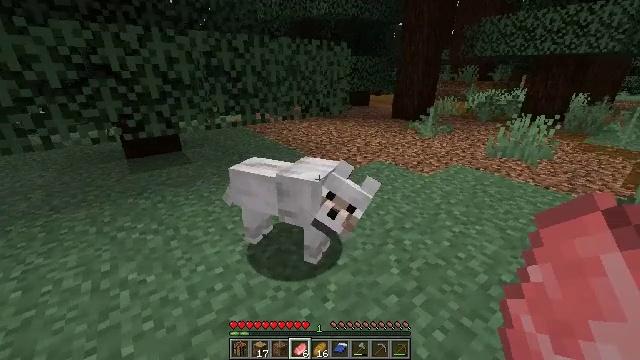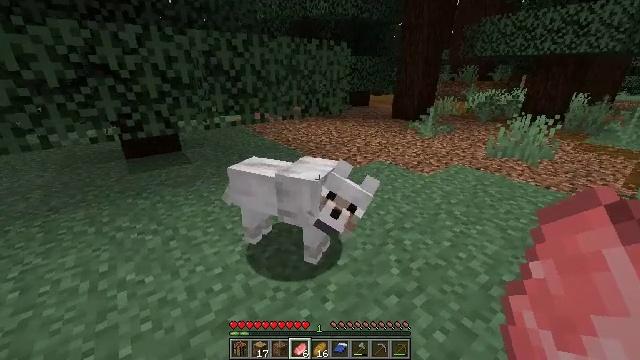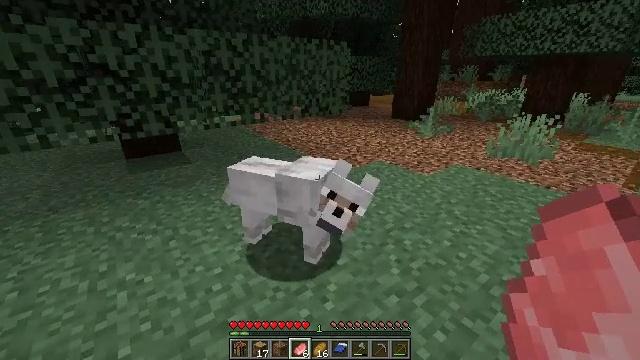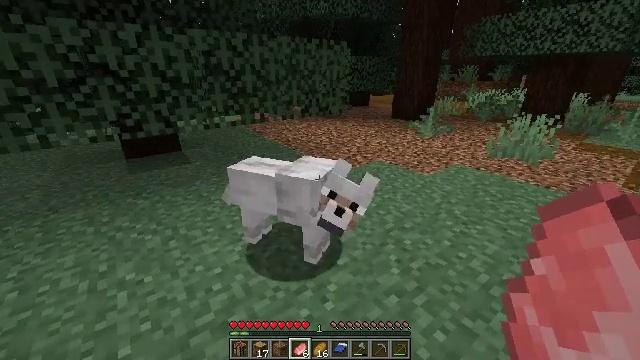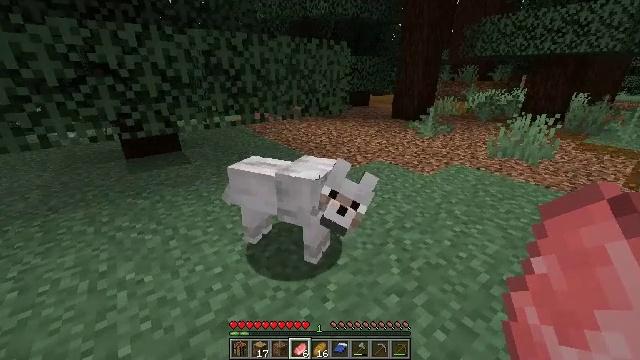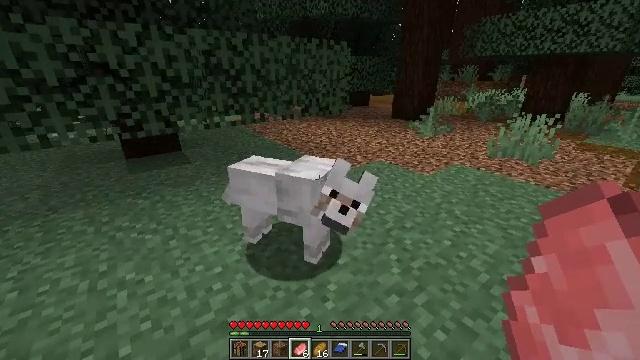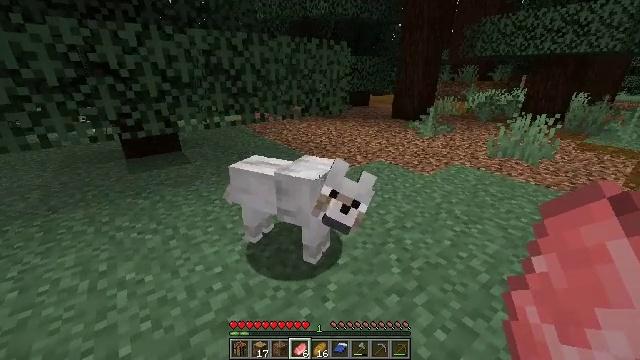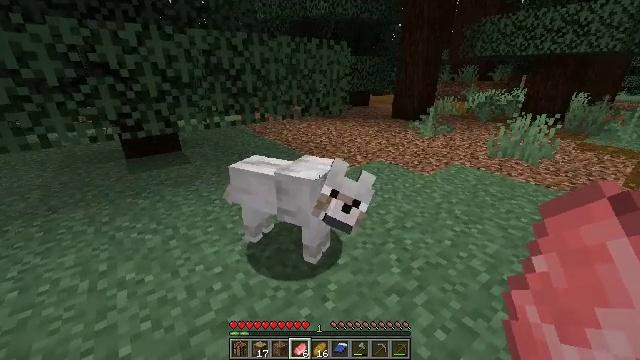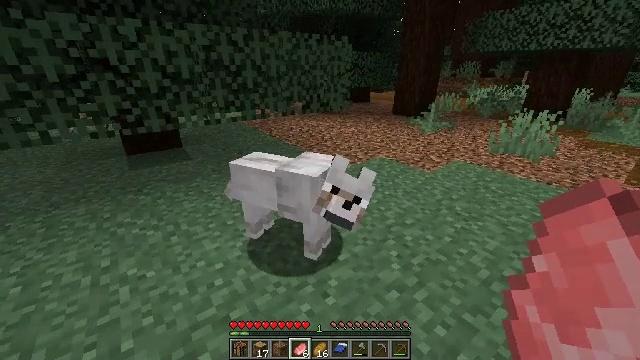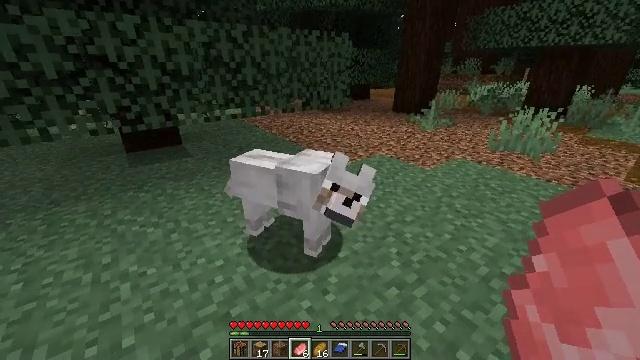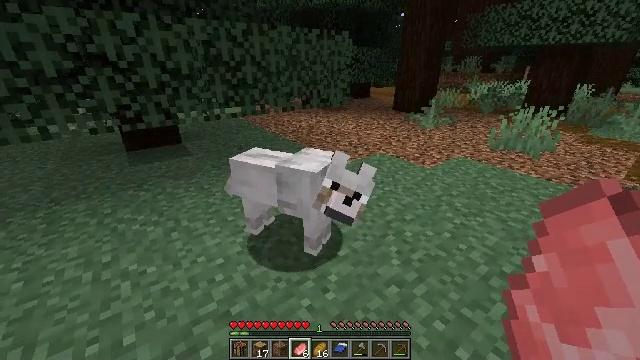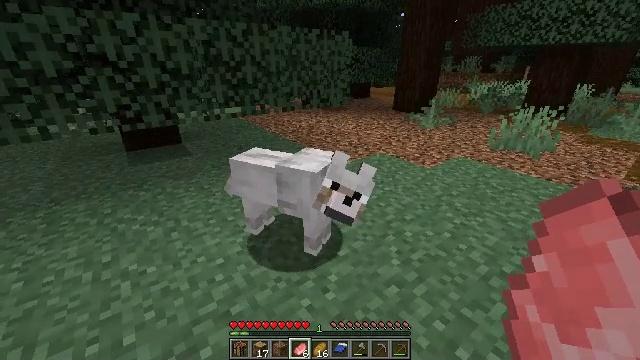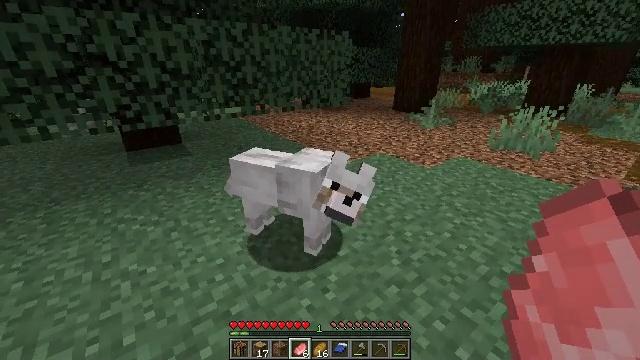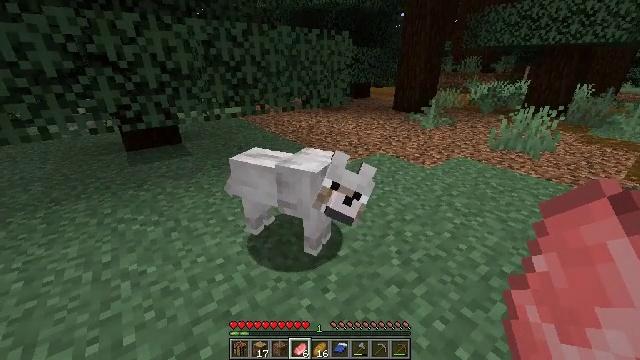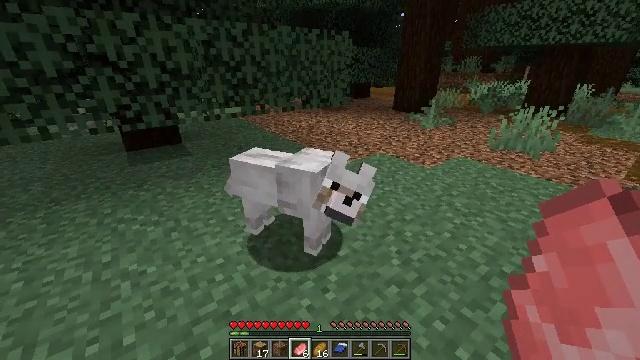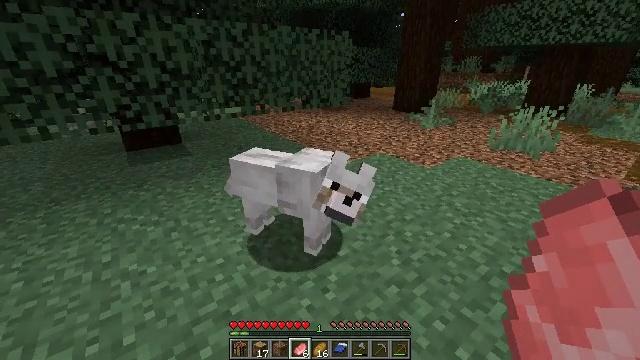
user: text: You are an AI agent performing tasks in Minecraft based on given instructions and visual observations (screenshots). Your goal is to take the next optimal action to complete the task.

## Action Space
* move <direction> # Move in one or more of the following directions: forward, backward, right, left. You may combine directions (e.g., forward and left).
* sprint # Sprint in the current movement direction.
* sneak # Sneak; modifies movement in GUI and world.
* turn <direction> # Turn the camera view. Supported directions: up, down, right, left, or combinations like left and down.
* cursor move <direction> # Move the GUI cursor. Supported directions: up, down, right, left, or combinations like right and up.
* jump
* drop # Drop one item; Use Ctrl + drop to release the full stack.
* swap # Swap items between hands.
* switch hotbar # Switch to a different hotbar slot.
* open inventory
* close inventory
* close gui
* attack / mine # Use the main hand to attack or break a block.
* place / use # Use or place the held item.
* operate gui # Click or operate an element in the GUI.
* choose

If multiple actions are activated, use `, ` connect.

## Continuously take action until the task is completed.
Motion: motion action
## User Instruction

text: Mine the mossy cobblestone underground.
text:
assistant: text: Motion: no_op
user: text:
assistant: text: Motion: no_op
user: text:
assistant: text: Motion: no_op
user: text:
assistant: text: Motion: no_op
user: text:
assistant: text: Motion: no_op
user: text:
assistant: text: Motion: no_op
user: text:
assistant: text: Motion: no_op
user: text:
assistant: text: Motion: no_op
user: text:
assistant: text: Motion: no_op
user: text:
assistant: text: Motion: no_op
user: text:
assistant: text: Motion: no_op
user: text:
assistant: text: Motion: no_op
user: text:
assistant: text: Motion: no_op
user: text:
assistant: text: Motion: no_op
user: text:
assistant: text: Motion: use / place
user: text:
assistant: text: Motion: use / place
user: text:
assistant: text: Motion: use / place
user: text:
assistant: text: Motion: turn right and down
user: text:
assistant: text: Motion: no_op
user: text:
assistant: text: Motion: move forward, turn down
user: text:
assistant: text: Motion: move forward, turn down
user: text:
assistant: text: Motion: move forward, turn right and down
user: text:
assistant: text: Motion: turn down
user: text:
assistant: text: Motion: use / place
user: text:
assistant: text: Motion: use / place
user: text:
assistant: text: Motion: use / place
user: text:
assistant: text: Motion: turn left
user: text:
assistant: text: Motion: turn left and down
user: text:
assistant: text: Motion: turn left
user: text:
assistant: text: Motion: turn left, use / place